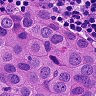
Metastatic tissue present: yes